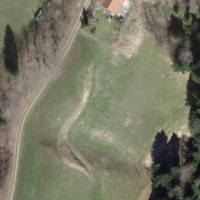
EUNIS habitat code: 24
Species observed at this site:
Clinopodium vulgare